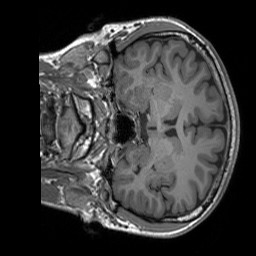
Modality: T1w
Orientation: coronal
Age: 18
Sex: female
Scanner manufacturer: siemens
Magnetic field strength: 3 T
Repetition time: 1.9 s
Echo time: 0.00252 s